Question:
I am working on a project that involves painting on images.
To delete the unwanted lines or curves i have to draw a border and X button to delete it.
I have a relative layout where i have the freehand drawing canvas. on edit mode i should make them as u see in the pic, where i have to create button on a varying x,y positions.
i am confused how to achieve this.
Thanks in advance.
Jana.
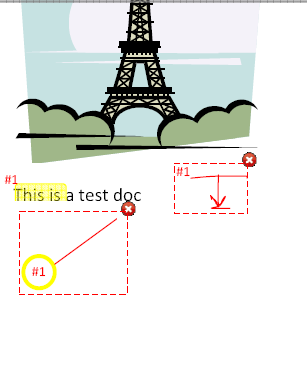
Answer: I suggest doing this manually rather than using the 'Button' widget. Override the 'onTouchEvent' on the view holding your painting and use 'MotionEvent.getX' and 'MotionEvent.getY' in combination with 'MotionEvent.getAction' to determine behaviour when the user touches the 'button'. Skipping widget creation will improve performance and open up doors to other types of functionality.